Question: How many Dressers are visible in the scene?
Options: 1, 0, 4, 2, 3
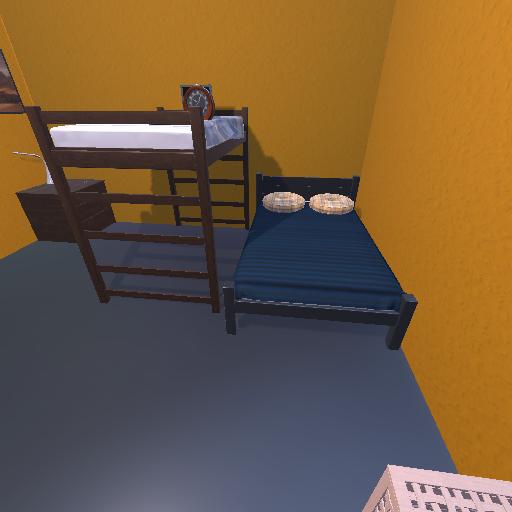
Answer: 1